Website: lowes
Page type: review-order
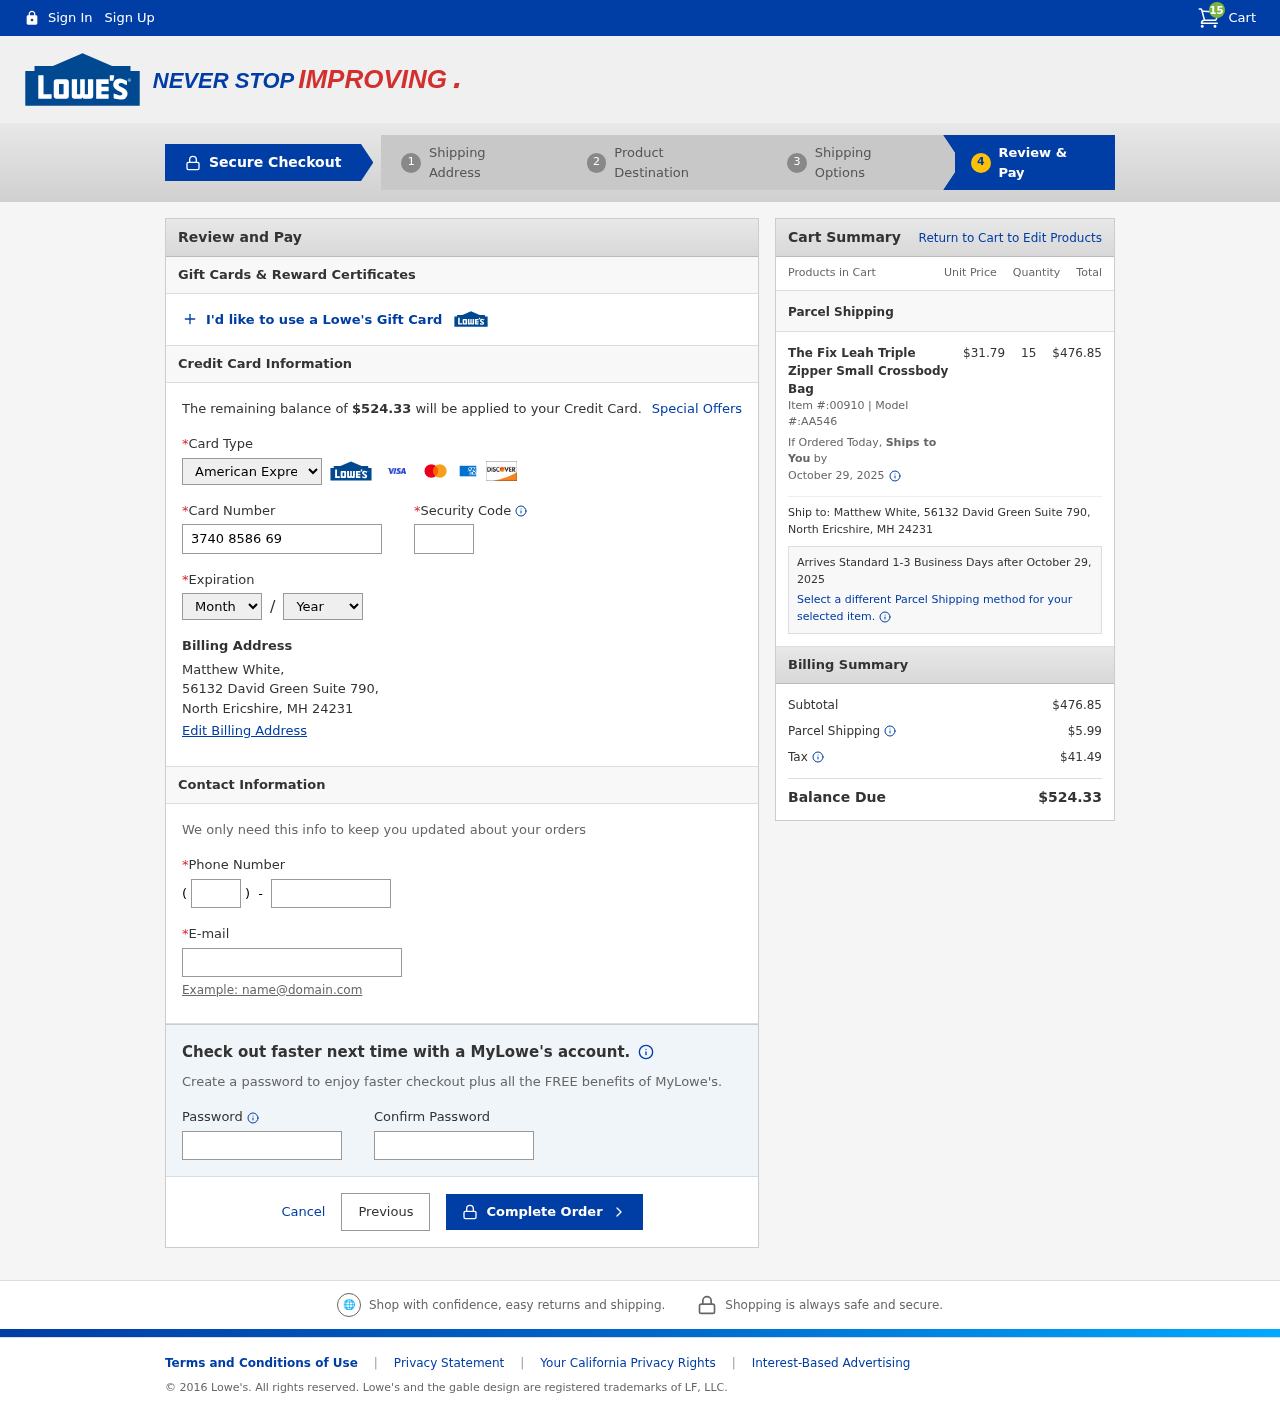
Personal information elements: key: PII_CARD_CVV
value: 3370
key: PII_CARD_EXPIRY_MONTH
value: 08
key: PII_CARD_EXPIRY_YEAR
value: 28
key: PII_CARD_NUMBER
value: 3740 8586 6932 436
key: PII_CARD_TYPE
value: American Express
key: PII_CITY
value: North Ericshire
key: PII_EMAIL
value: matthewwhite@yahoo.com
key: PII_FULLNAME
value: Matthew White,
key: PII_PHONE
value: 9962614340
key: PII_PHONE_AREA
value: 996
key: PII_POSTCODE
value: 24231
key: PII_STATE_ABBR
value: MH
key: PII_STREET
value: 56132 David Green Suite 790
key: PII_STREET
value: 56132 David Green Suite 790,
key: PII_FULLNAME2
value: Matthew White
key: PII_STATE
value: MH
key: PII_POSTCODE_FULL
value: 24231
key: PII_CITY_STATE
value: North Ericshire, MH
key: PII_CITY_STATE_ZIP
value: North Ericshire, MH 24231
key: PII_POSTCODE_NUMERIC
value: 24231
Product elements: key: PRODUCT1_NAME
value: The Fix Leah Triple Zipper Small Crossbody Bag
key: PRODUCT1_PRICE
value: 31.79
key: PRODUCT1_QUANTITY
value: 15
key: PRODUCT1_ITEM_NUMBER
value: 00910
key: PRODUCT1_MODEL_NUMBER
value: AA546
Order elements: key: ORDER_NUM_ITEMS
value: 15
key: ORDER_TOTAL
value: $524.33
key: ORDER_SHIPPING_DATE
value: October 29, 2025
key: ORDER_SUBTOTAL
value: $476.85
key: ORDER_SHIPPING_DATE2
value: October 29, 2025
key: ORDER_SUBTOTAL2
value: $476.85
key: ORDER_SHIPPING_COST
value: $5.99
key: ORDER_TAX
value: $41.49